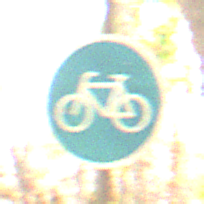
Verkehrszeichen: Radweg
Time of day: MorningAfternoon
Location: Outdoor (Nature)
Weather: Overcast
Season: Autumn
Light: Natural